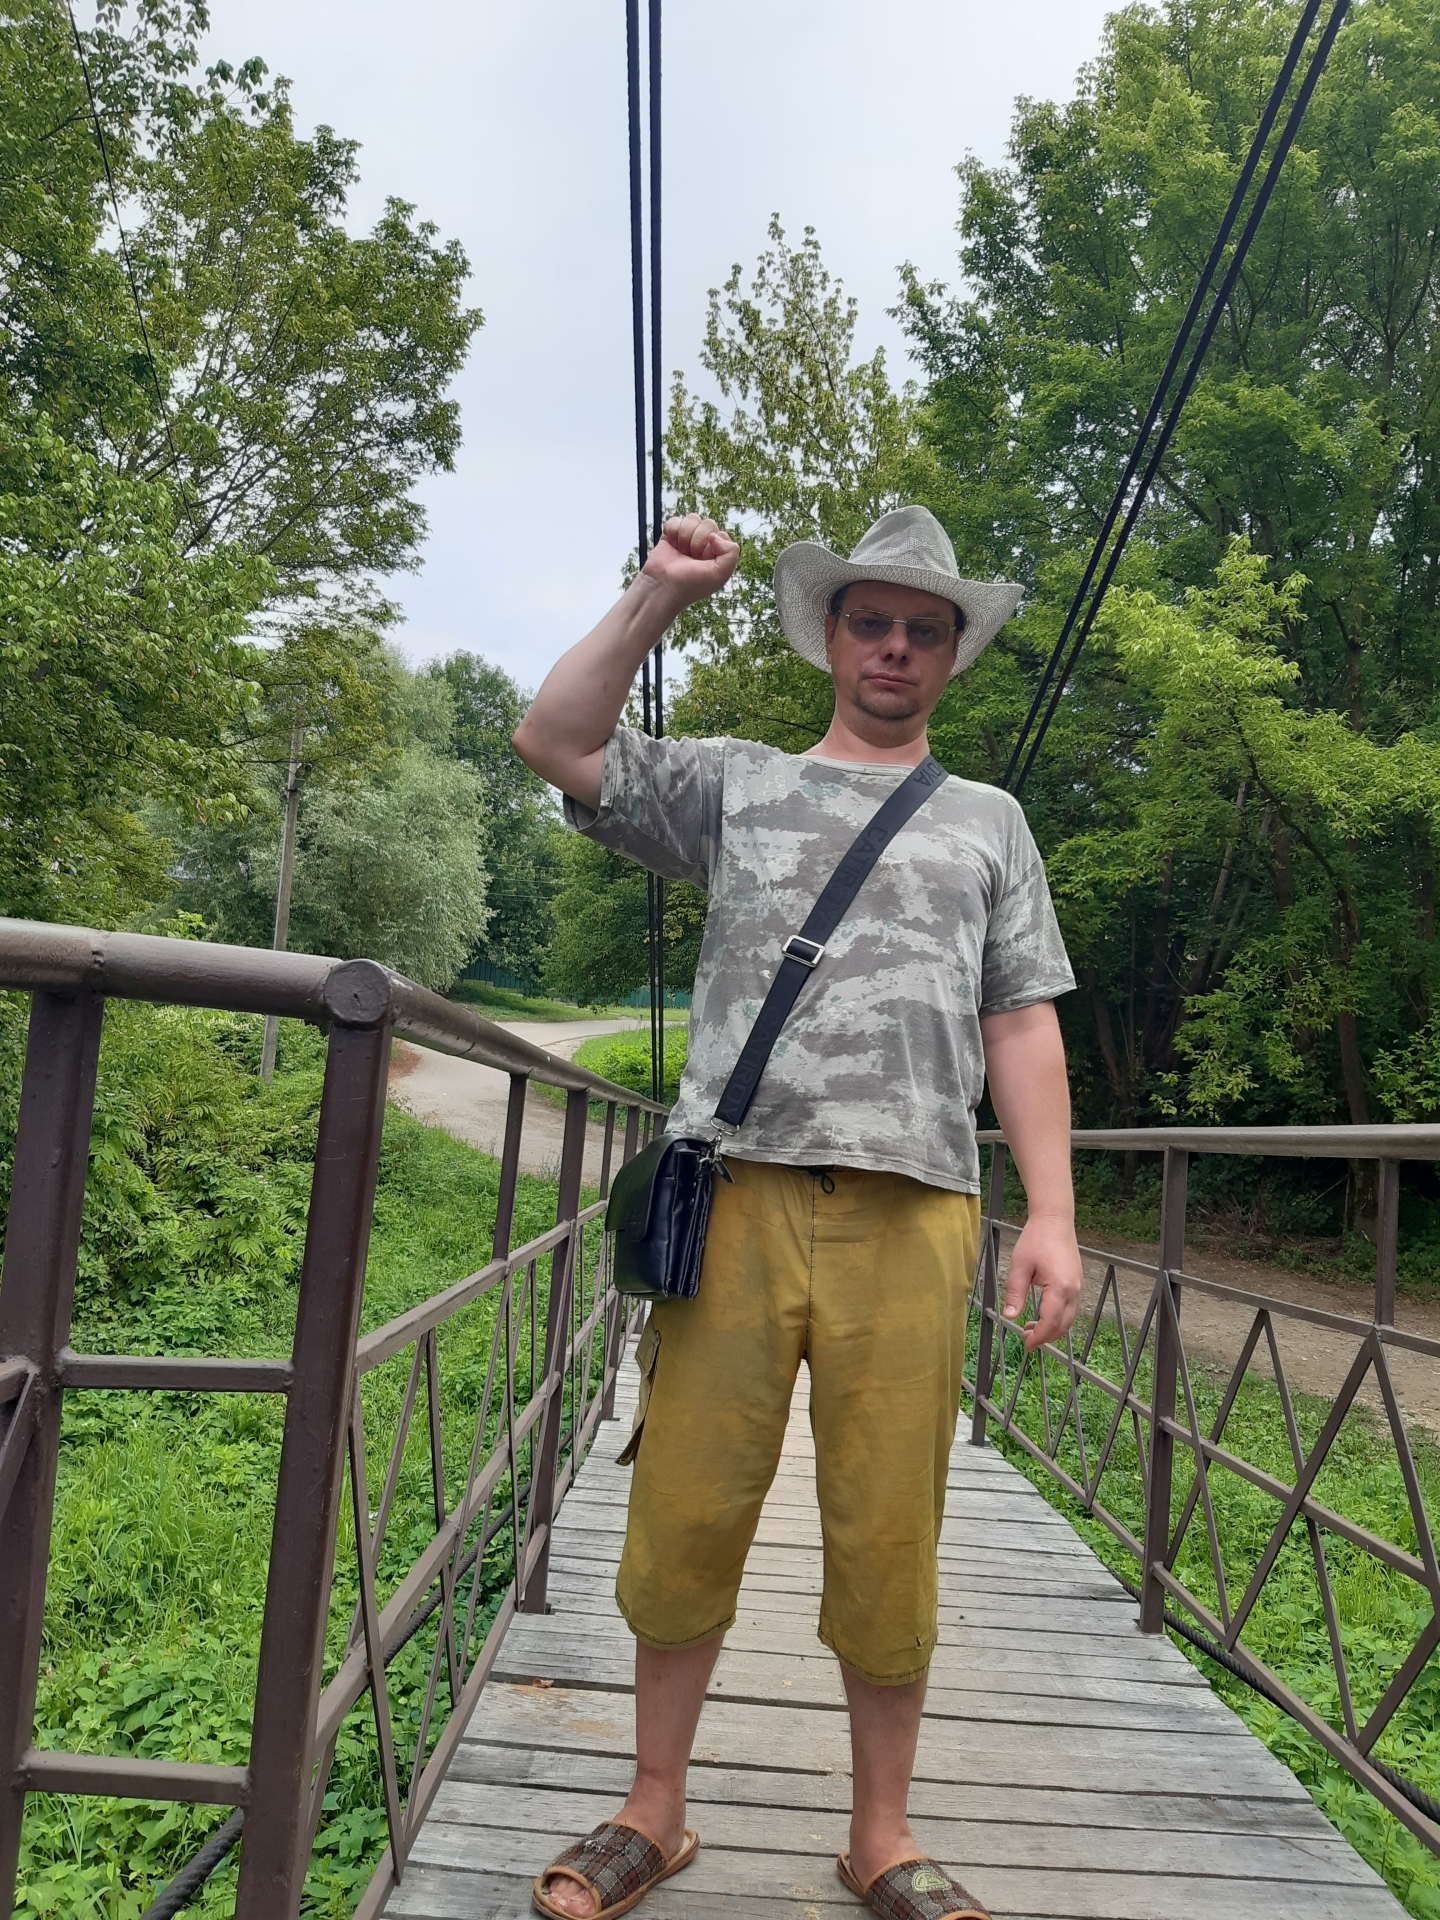
Label: clear